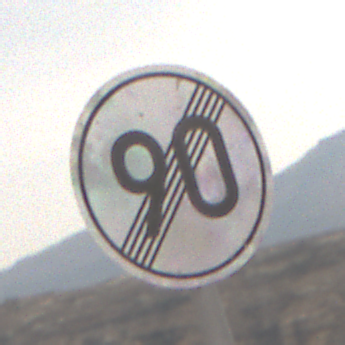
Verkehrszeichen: EndeGeschwindigkeit90
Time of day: MorningAfternoon
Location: Outdoor (Nature)
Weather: Overcast
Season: NotSpecified
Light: Natural